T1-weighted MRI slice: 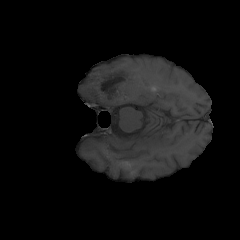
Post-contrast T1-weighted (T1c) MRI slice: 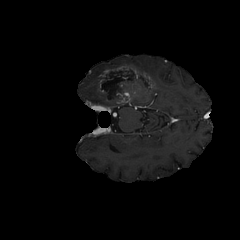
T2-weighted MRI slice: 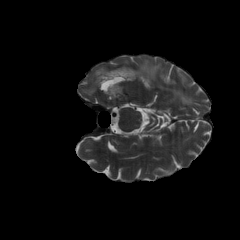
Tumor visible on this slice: yes